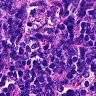
Metastatic tissue present: no